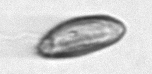
Label: Katodinium_or_Torodinium